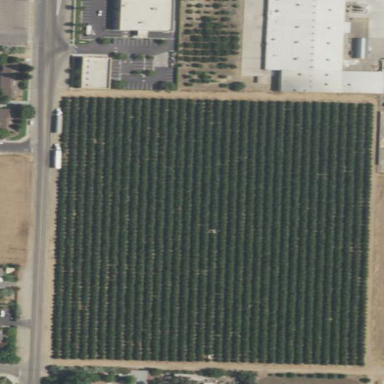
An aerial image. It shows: Orchard with nectarine trees.